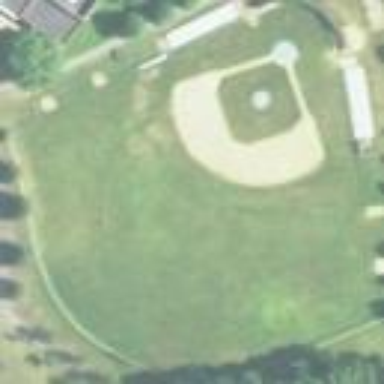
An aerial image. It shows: Baseball pitch for leisure land.